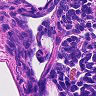
Metastatic tissue present: no